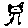
Label: cat